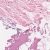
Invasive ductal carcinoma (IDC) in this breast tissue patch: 0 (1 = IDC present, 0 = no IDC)